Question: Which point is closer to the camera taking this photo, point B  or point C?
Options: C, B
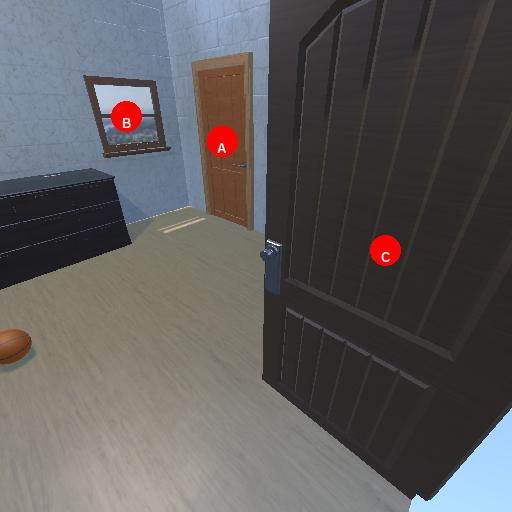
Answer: C